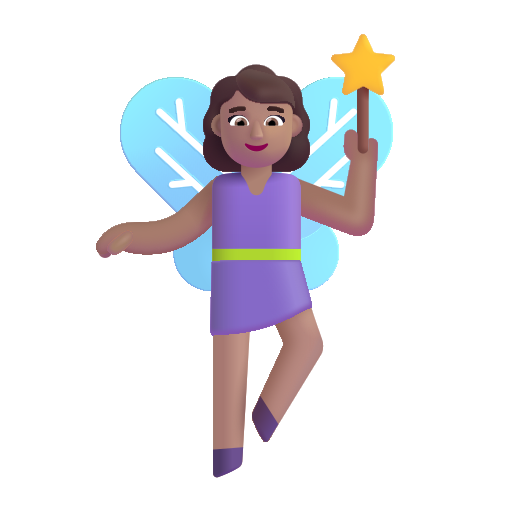
woman fairy color